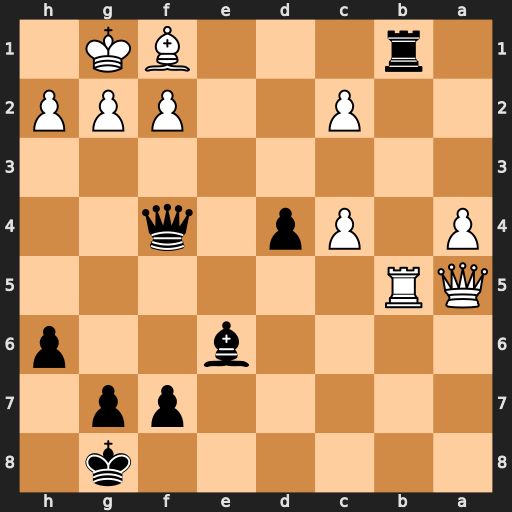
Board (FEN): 6k1/5pp1/4b2p/QR6/P1Pp1q2/8/2P2PPP/1r3BK1
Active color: b
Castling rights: -
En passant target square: -
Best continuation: Rxf1+ Kxf1 Bxc4+ Kg1 Qc1+ Qe1 Qxe1#